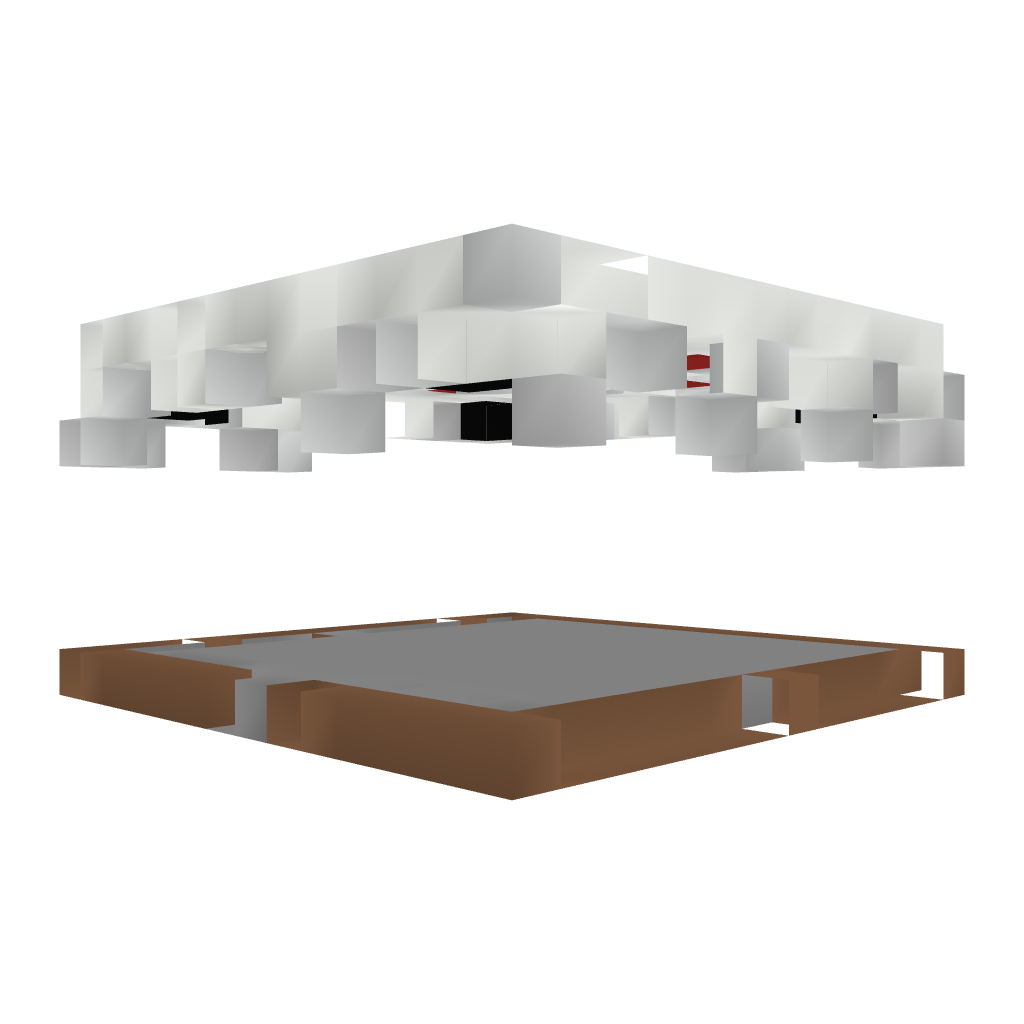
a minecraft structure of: Empty cake